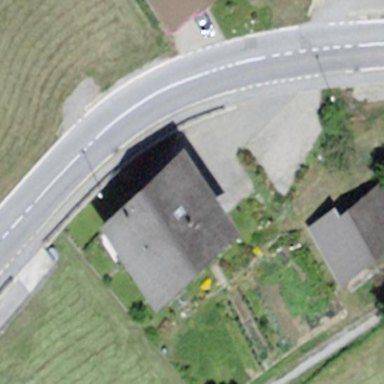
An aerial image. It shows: Detached building.